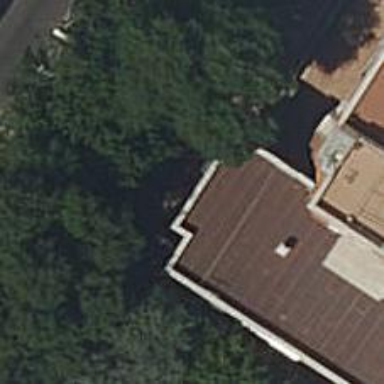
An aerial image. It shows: Kindergarten building used as "Escuela infantil".